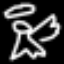
Label: angel